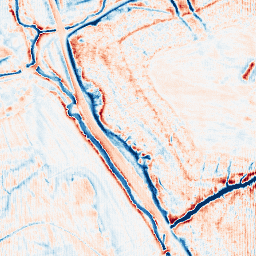
Category: edge_preserving
Decomposition family: anisotropic_diffusion
Decomposition parameters: iterations: 50
kappa: 30
gamma: 0.1
Upsampling method: fft_zeropad
Upsampling parameters: scale: 4
Upsampling scale: 4